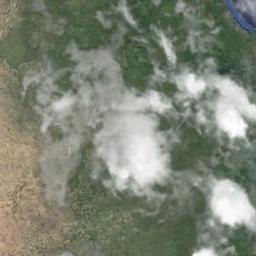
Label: cloud